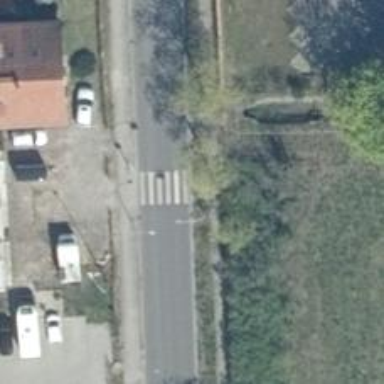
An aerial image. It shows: Uncontrolled zebra crossing on the road.